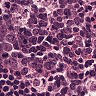
Metastatic tissue present: no